Interaction volume radius: 10 \u00c5
Interaction volume height: 10 \u00c5
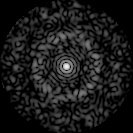
Disorder parameter: 0.8127